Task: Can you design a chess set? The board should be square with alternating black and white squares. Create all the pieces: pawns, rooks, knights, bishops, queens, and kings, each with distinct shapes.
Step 1571:
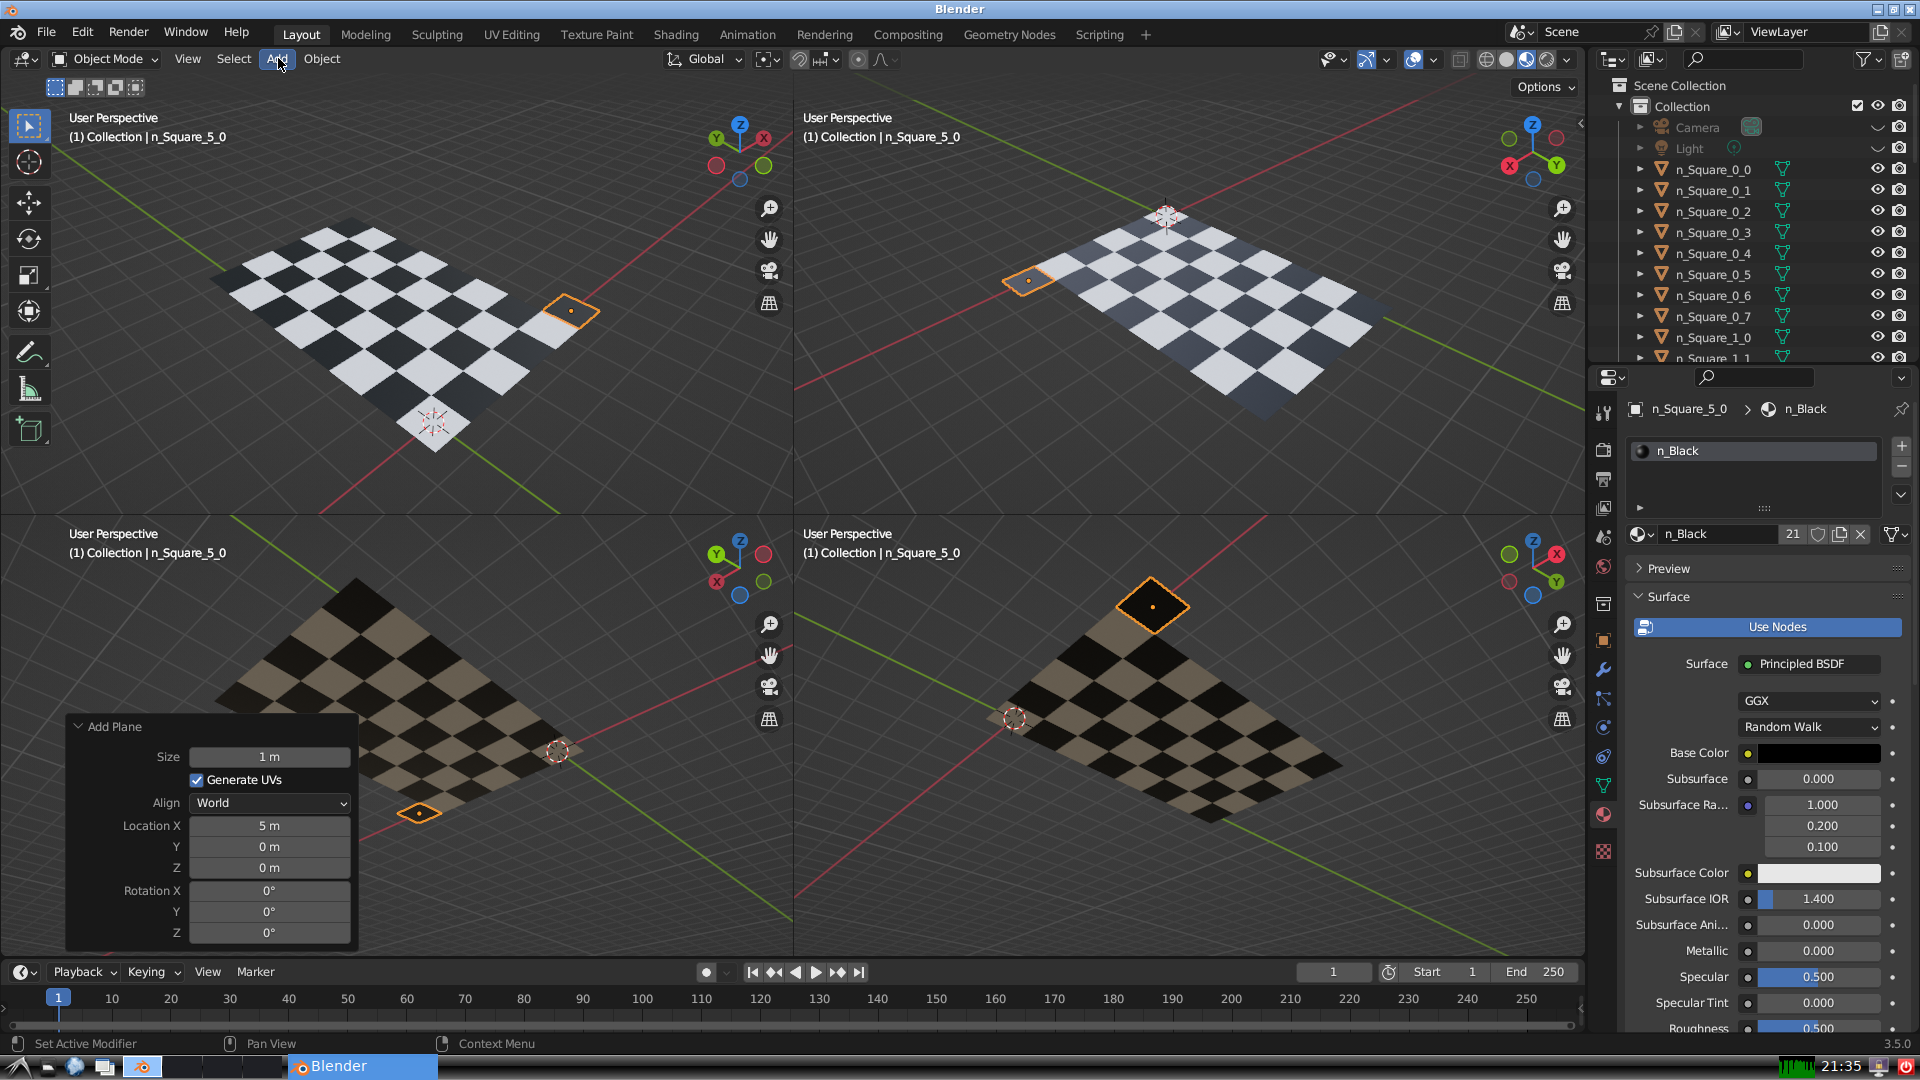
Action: click: no